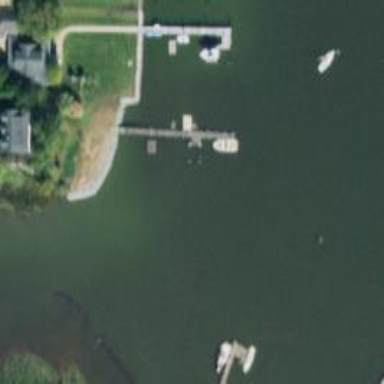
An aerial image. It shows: Man-made pier.